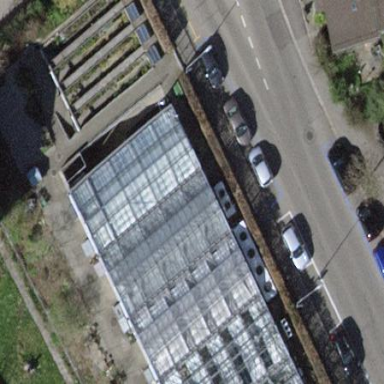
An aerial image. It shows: Greenhouse.